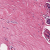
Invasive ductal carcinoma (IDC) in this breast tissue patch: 0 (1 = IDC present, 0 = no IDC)